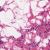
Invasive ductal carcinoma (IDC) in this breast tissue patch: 0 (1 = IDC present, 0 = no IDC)